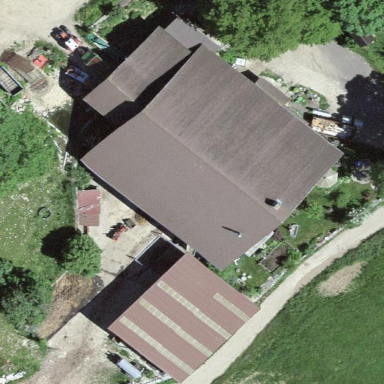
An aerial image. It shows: Farm building.